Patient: sex F, age 59
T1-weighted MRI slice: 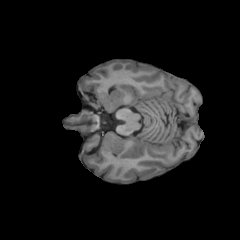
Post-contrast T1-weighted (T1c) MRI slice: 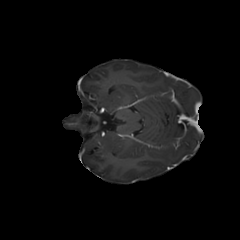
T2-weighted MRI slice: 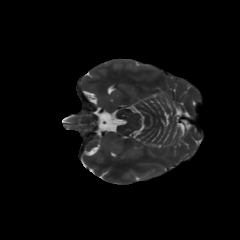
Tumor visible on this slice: no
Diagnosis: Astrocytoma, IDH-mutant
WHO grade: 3